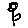
Label: flower